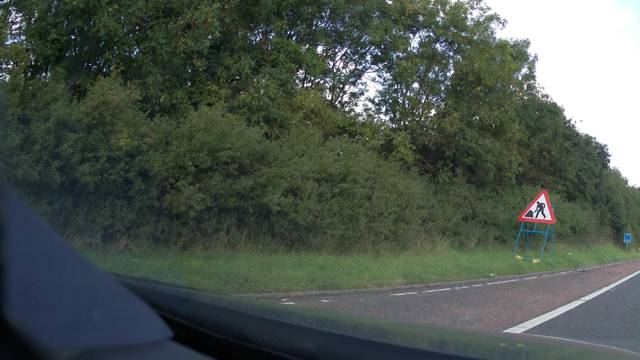
Region: United Kingdom
Coordinates: 54.896, -2.888